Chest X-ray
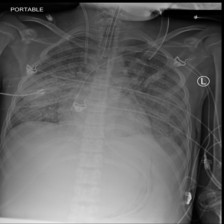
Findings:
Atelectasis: negative
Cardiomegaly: negative
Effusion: negative
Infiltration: positive
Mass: negative
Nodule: negative
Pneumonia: negative
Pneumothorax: negative
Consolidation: positive
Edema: negative
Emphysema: negative
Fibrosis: negative
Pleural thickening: negative
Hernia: negative